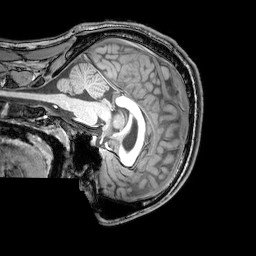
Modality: T1w
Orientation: sagittal
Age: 21
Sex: male
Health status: healthy
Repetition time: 0.081 s
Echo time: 0.037 s